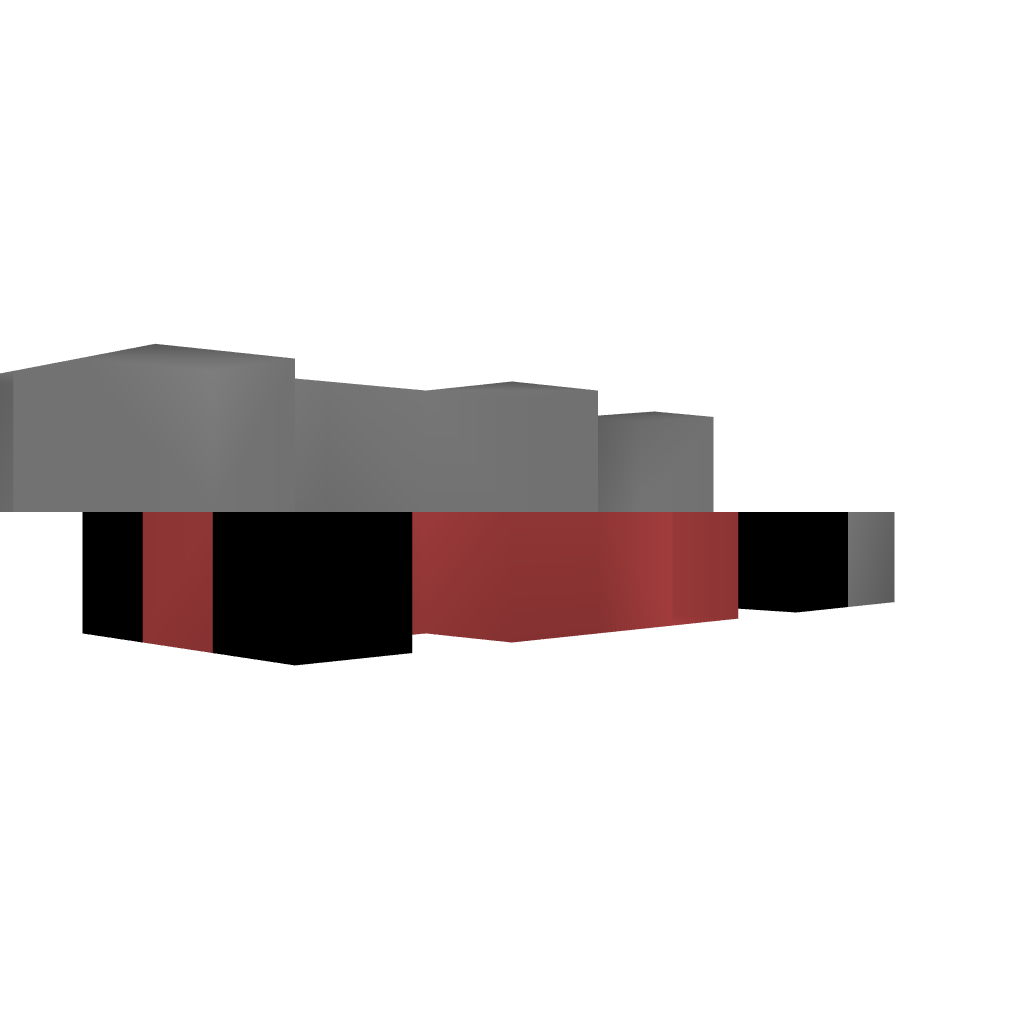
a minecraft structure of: F-1 racecar bad low quality